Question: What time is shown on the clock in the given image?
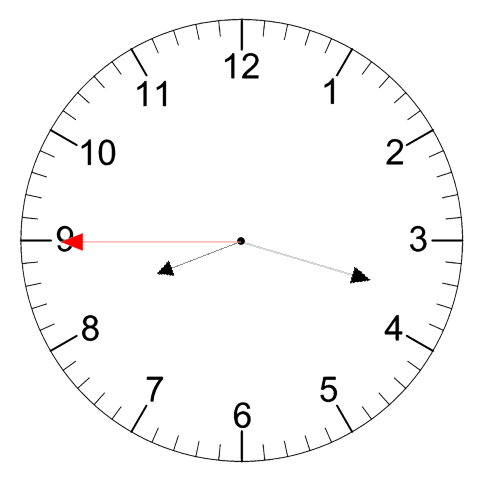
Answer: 08:17:45